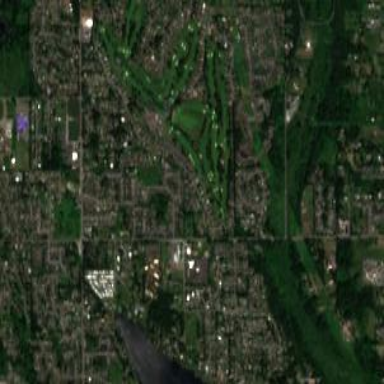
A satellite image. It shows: Golf course surrounded by greenery.